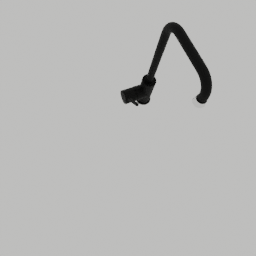
Label: appliances